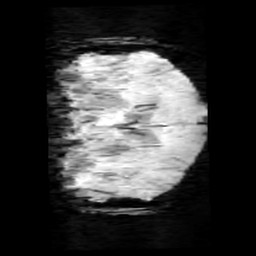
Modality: minIP
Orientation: coronal
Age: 12
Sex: male
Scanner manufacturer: siemens
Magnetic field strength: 3 T
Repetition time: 0.027 s
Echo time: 0.02 s